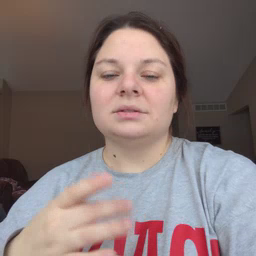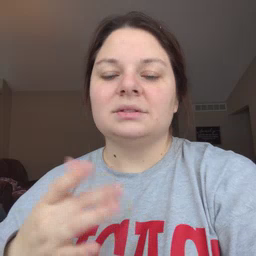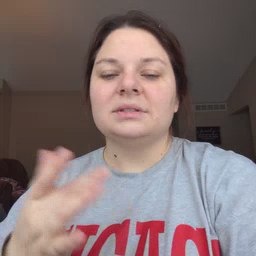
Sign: taste